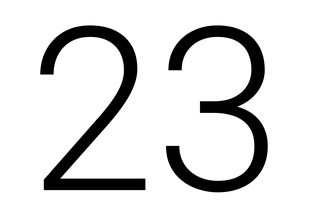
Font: Roboto_Light